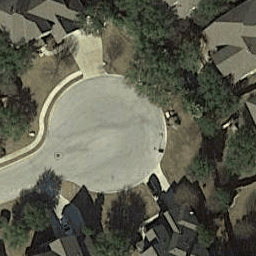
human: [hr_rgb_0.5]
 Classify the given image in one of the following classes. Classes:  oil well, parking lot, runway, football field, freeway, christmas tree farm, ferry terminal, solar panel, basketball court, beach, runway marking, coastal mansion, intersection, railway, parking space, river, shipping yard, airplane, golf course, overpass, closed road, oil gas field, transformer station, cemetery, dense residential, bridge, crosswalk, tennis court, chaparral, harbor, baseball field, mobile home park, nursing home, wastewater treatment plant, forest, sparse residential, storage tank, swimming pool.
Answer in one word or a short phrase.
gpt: closed road